Question: I want to get the list of all files with their paths & sizes for my mac system.
From that, I want to filter only those files which have file size above 100 MB.
I got the size of my system using the below code.
'''
NSError *error;
NSFileManager *fileManager = [NSFileManager defaultManager];
NSDictionary *fileAttributes = [fileManager attributesOfFileSystemForPath:@"/" error:&error];
'''
Now I want to get the list of files with their paths and sizes.

I searched a lot but those couldn't meet to my requirements.
Pleas help me on this.
Thanks in advance...
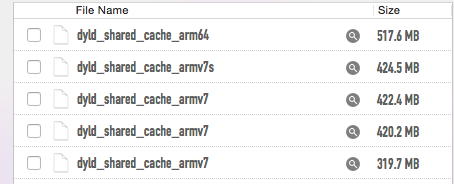
Answer: I got my solution with the following scenario.
Thanks <URL> for giving me the idea.
First, I took a path of a folder. Then for getting subfolders only, I used 'NSDirectoryEnumerator' and then I used the code to find the size of file.
Once I got the size of the file, then I checked the file size and added to my array.
So it worked.
'''
NSString *Path = [NSString stringWithFormat:@"/Users/%@/",NSUserName()];
NSDirectoryEnumerator *de = [[NSFileManager defaultManager] enumeratorAtPath:Path];
NSString *file;
NSMutableArray *arrList = [[NSMutableArray alloc]init];
while ((file = [de nextObject]))
NSLog(@"file %@",file);
Path = [NSString stringWithFormat:@"/Users/%@/",NSUserName()];
Path = [Path stringByAppendingString:file];
NSLog(@"path %@",Path);
NSError *attributesError = nil;
NSDictionary *fileAttributes = [[NSFileManager defaultManager] attributesOfItemAtPath:Path error:&attributesError];
NSNumber *fileSizeNumber = [fileAttributes objectForKey:NSFileSize];
long long fileSize = [fileSizeNumber longLongValue];
NSLog(@"%lld",fileSize);
float sizeKB = ((float)fileSize / 1000);
NSLog(@"%f",sizeKB);
float sizeMB = ((float)fileSize / <PHONE>);
NSLog(@"%f",sizeMB);
if (sizeMB >= 100.0)
{
[arrList addObject:file];
[test addObject:file.lastPathComponent];
}
'''
Hope it helps someone else also.